Brain MRI, t2w sequence, axial 2D slice.
Patient: age 29, sex M, weight 78 kg, height 1.78 m
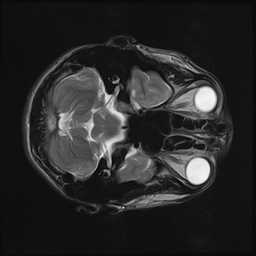